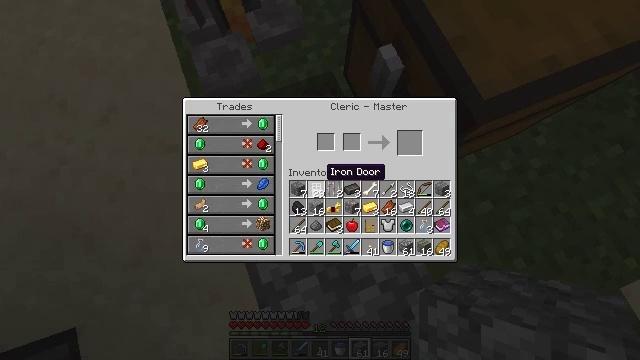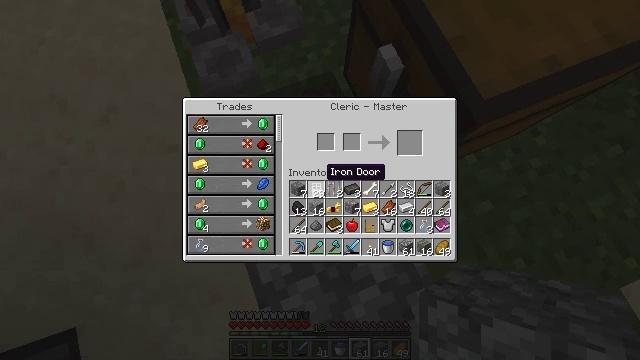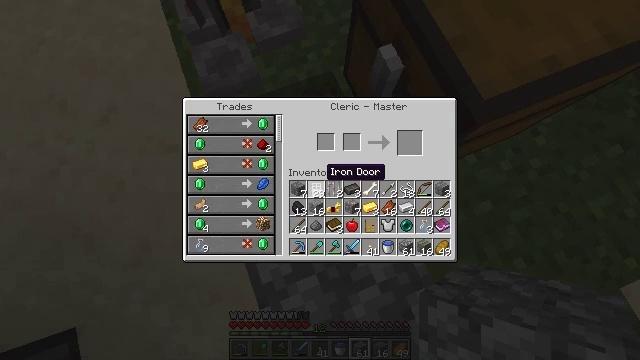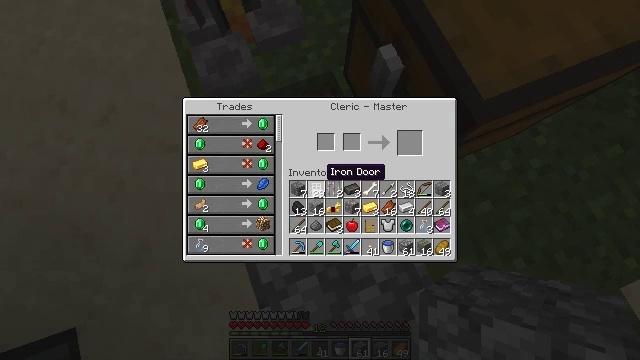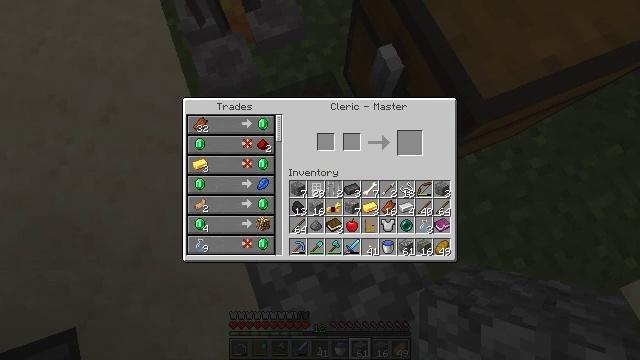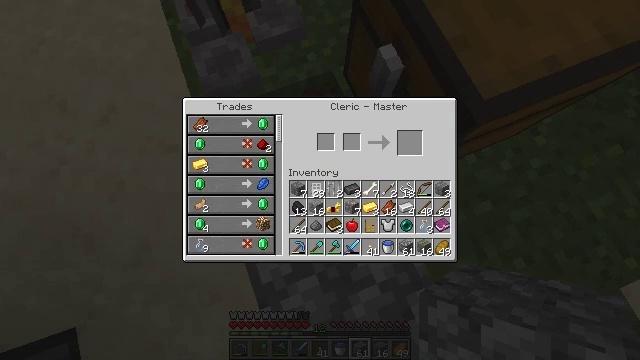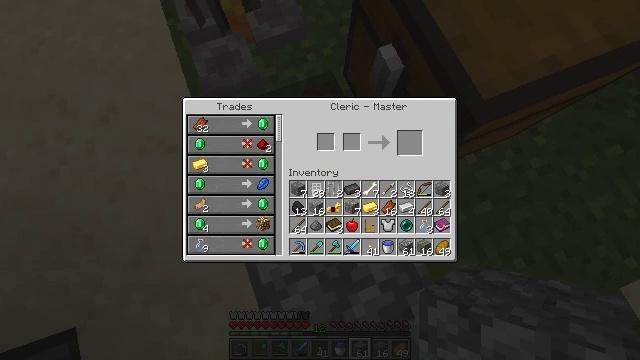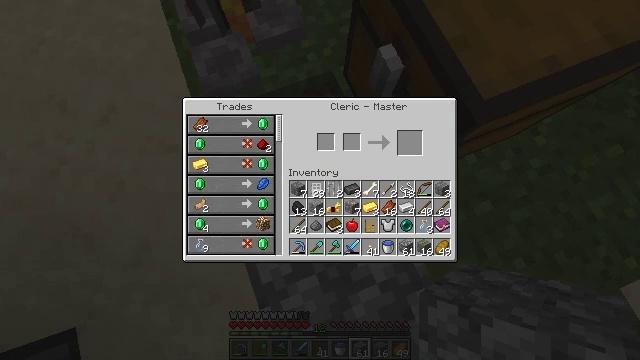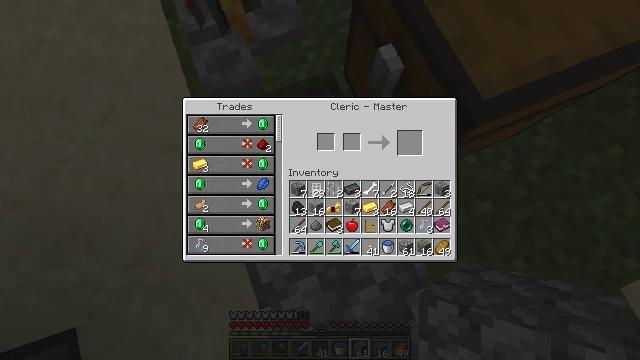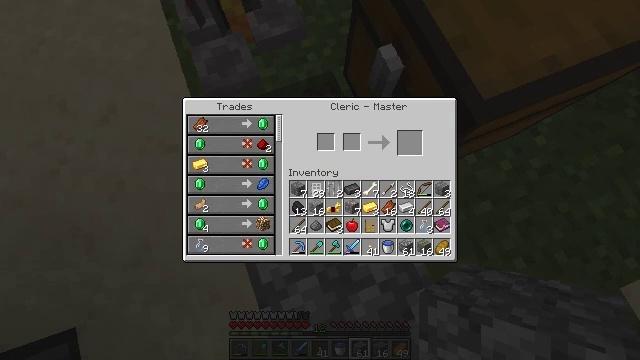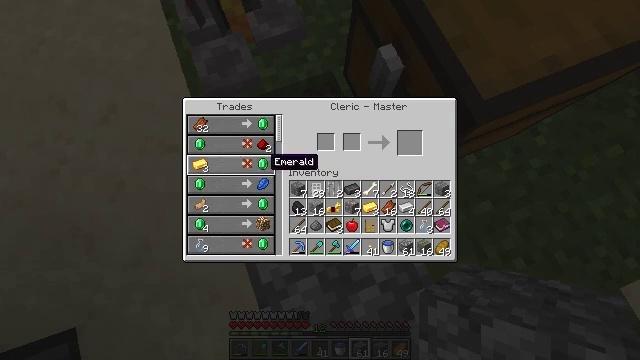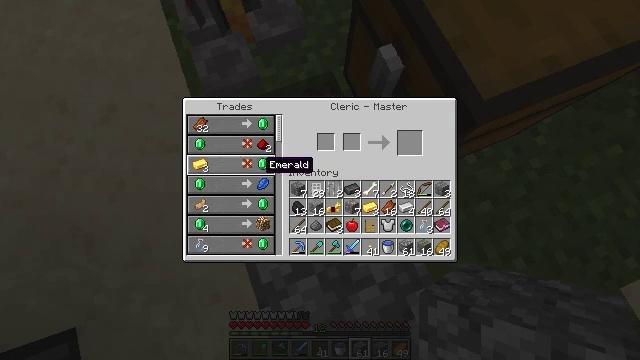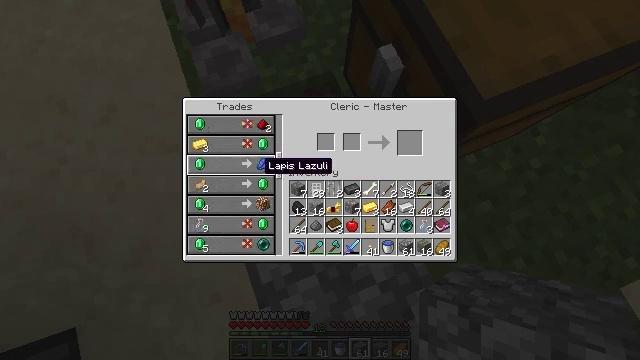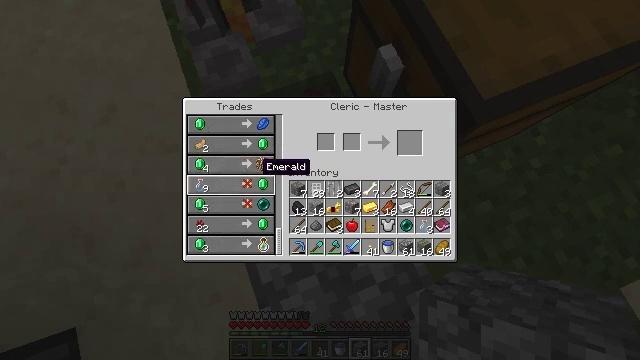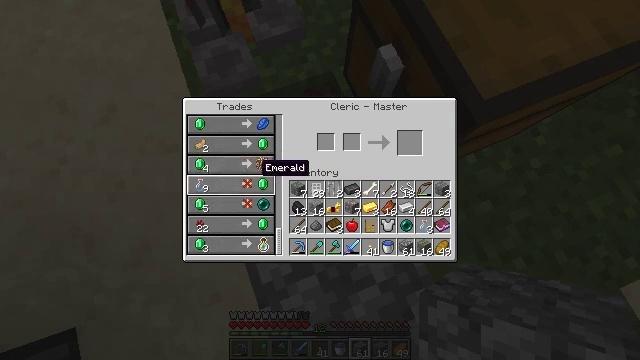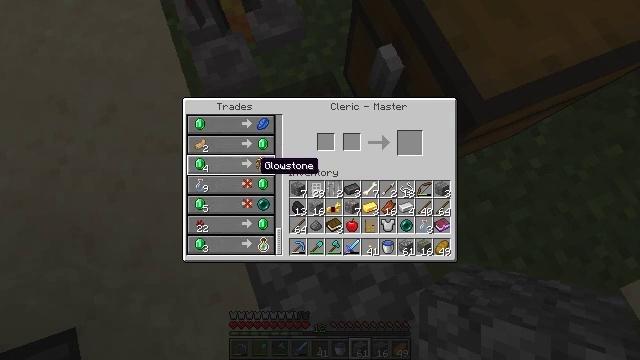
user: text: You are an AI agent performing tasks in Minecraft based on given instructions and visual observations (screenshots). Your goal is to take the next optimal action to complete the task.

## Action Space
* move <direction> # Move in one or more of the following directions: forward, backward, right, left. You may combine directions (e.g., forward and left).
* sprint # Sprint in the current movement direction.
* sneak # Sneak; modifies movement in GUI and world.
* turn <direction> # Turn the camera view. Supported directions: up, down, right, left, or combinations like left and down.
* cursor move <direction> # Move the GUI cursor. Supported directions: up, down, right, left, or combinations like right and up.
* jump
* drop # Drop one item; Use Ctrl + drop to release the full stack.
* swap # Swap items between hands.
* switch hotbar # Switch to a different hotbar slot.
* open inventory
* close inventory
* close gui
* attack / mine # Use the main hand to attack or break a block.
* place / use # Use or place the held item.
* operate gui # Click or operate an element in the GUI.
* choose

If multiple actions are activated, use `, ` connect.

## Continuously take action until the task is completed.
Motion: motion action
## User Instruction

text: Drop iron bars.
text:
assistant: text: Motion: no_op
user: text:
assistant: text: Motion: no_op
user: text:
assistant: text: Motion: no_op
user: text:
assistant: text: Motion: no_op
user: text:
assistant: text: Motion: no_op
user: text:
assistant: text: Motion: no_op
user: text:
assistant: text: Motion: no_op
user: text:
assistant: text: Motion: cursor move left
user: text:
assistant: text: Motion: cursor move left
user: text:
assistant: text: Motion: cursor move left
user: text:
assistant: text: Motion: no_op
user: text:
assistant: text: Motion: no_op
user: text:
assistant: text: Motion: no_op
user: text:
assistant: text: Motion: no_op
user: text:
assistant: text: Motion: no_op
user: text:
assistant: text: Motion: no_op
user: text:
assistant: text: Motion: no_op
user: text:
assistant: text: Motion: no_op
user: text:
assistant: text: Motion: no_op
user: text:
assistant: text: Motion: no_op
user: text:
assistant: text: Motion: cursor move down
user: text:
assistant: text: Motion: no_op
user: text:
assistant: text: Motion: no_op
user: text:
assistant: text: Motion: no_op
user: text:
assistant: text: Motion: no_op
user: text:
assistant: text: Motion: no_op
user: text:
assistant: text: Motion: no_op
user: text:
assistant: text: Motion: no_op
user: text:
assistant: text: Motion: no_op
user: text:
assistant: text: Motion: no_op